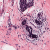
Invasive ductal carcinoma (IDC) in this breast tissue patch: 0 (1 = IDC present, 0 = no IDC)